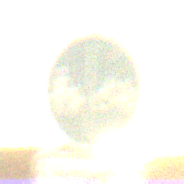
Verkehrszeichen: GetrennterRadUndGehwegRadwegRechts
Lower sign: BesondereFahrzeugeUndTransportgueter7
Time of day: Night
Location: Outdoor (Nature)
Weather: Clear
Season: NotSpecified
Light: Natural